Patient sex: F
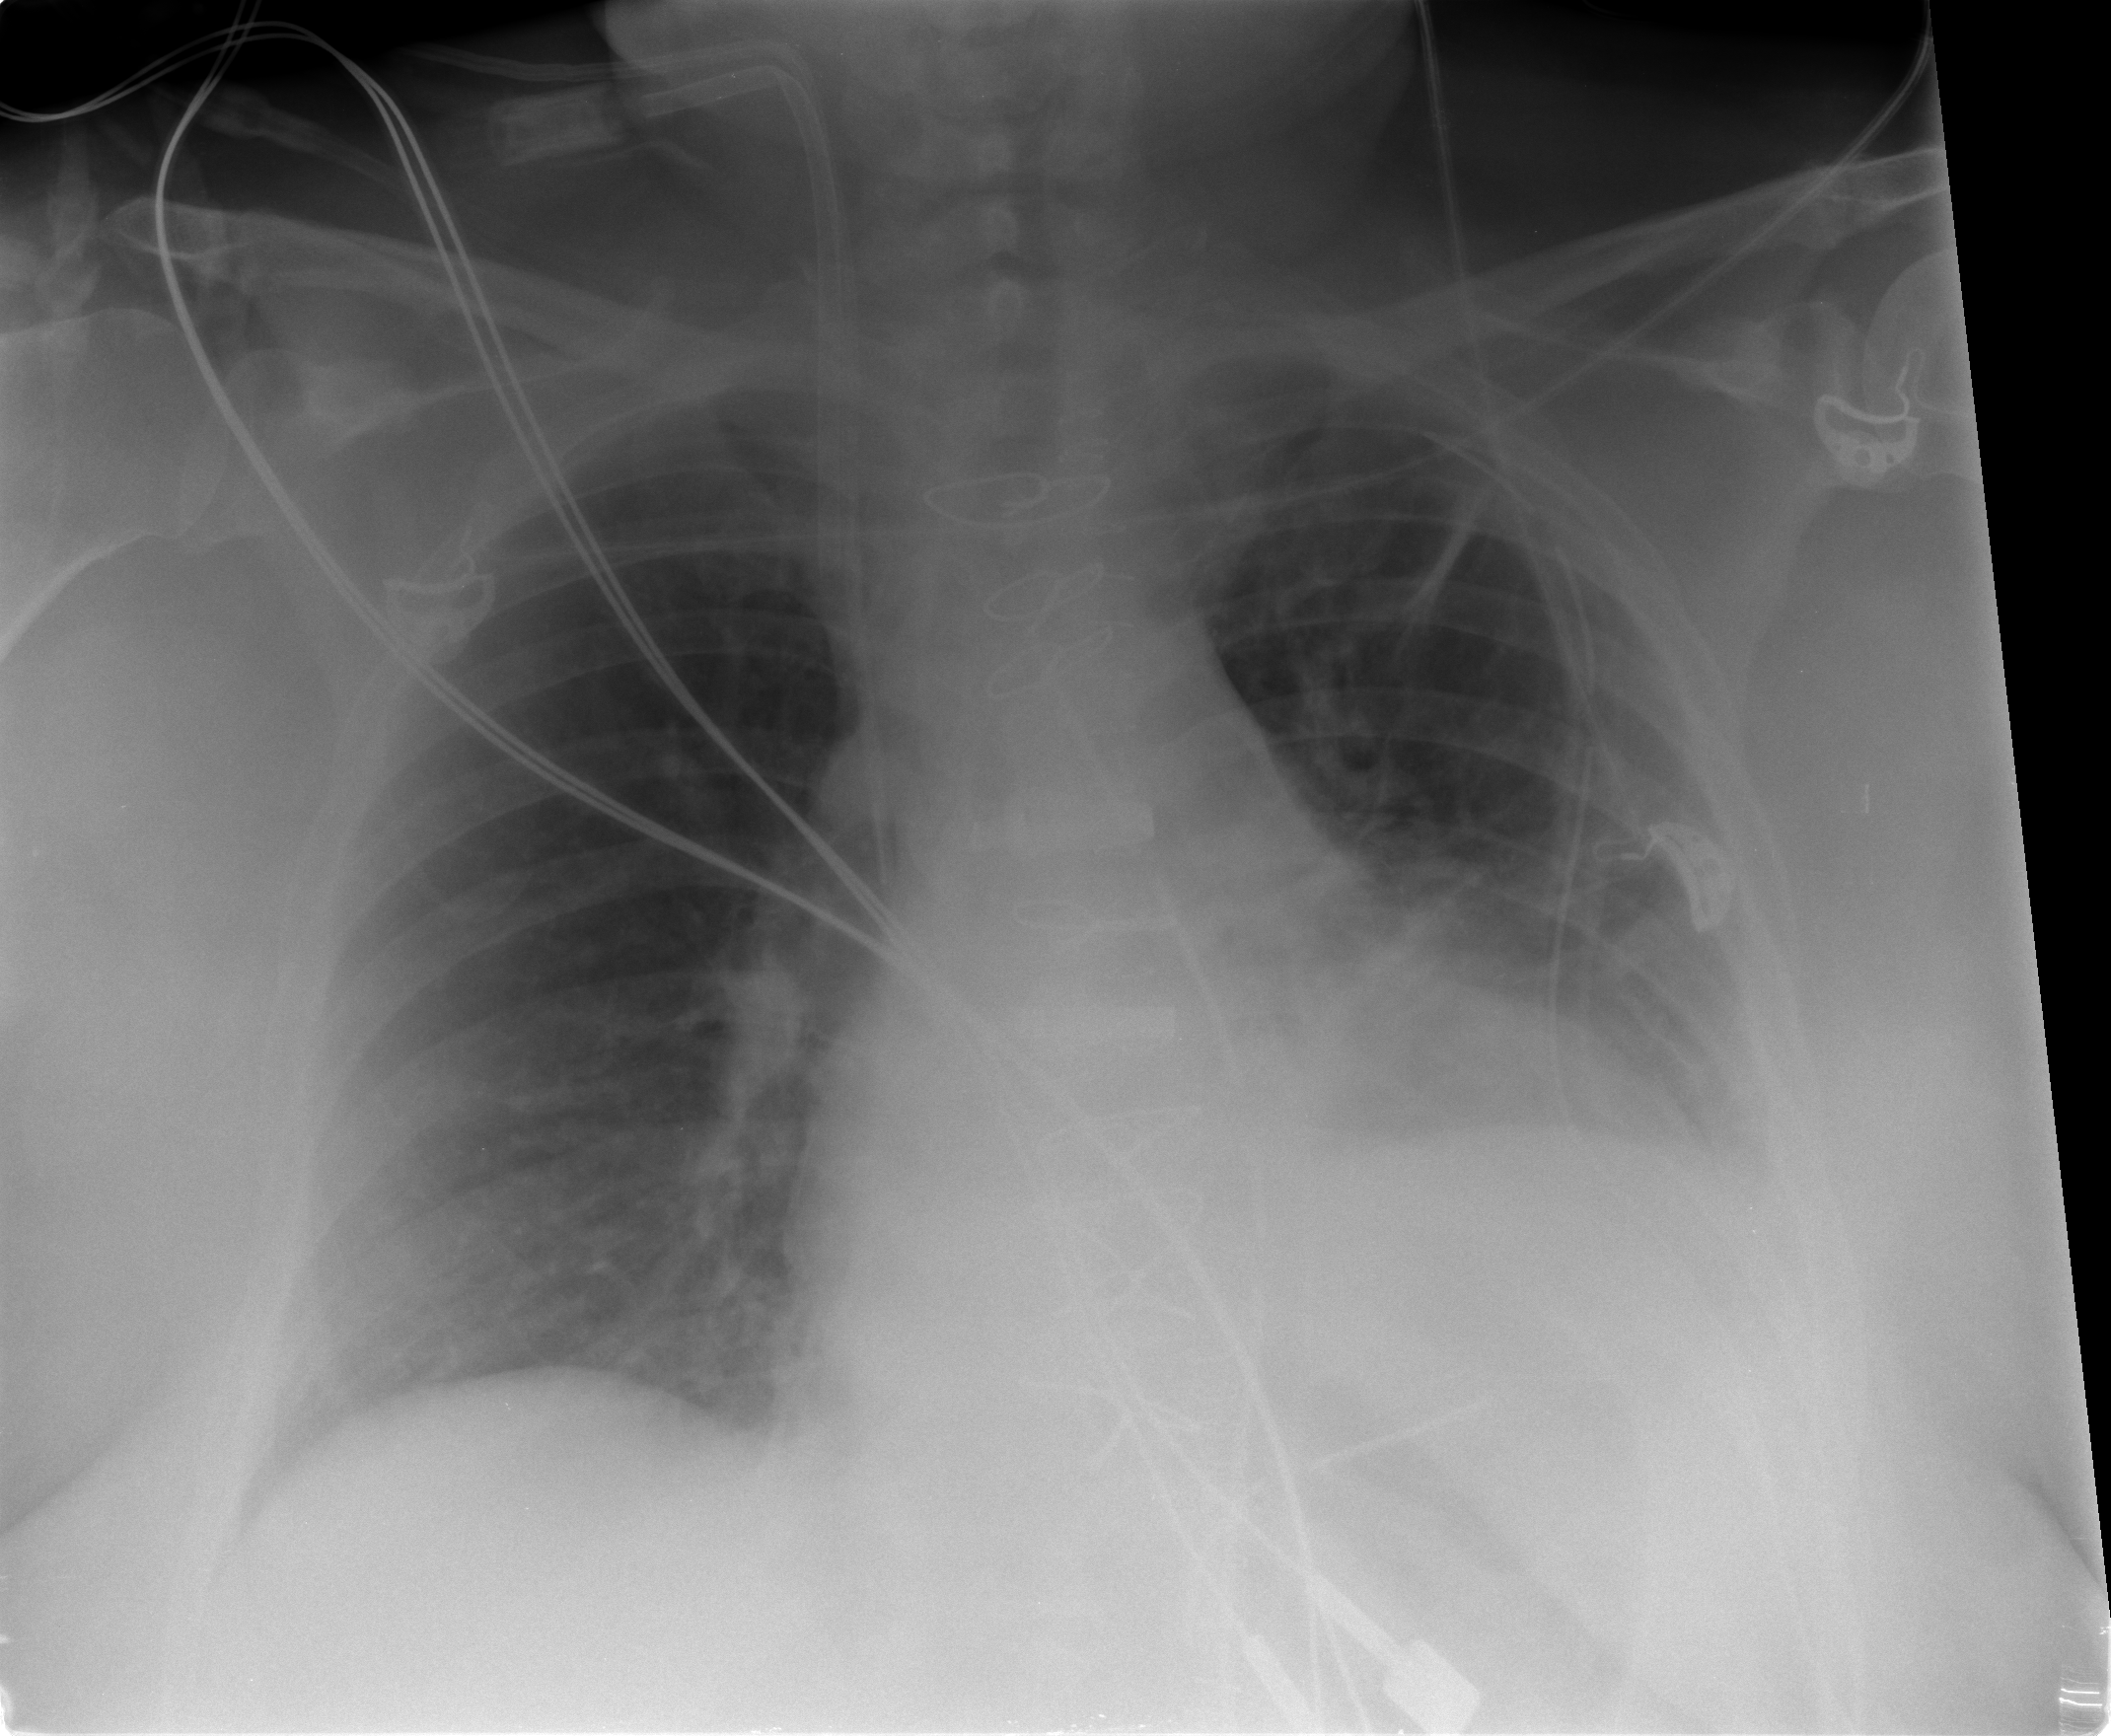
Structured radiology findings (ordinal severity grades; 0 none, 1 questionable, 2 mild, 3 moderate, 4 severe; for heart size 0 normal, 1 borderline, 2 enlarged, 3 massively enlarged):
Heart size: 1
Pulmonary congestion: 0
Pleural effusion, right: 0
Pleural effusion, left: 2
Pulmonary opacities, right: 0
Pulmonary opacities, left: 0
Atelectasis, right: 0
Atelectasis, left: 2